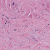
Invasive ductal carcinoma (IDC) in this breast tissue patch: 1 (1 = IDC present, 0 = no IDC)